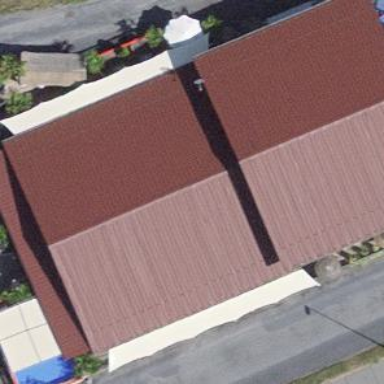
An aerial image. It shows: Restaurant building.